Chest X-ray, PA view. Patient: 69 years old, sex M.
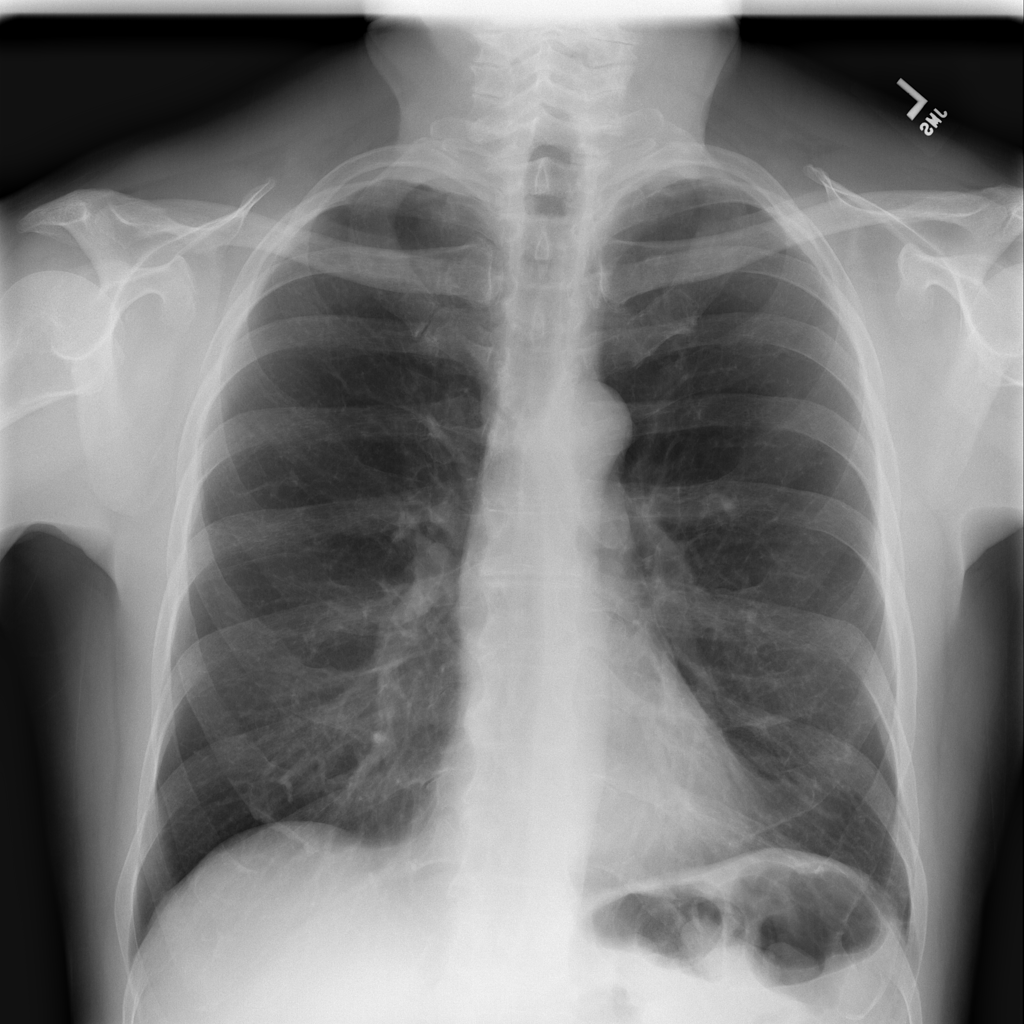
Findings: No Finding